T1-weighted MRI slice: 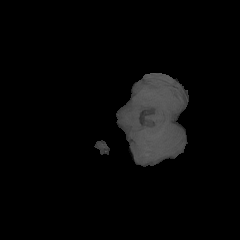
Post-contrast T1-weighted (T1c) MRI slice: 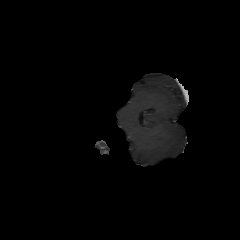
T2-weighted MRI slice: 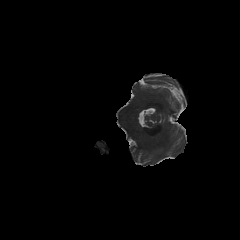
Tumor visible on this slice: no